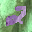
Label: 2